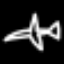
Label: airplane